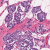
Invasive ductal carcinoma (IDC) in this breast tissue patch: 0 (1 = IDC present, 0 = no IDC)